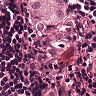
Metastatic tissue present: yes